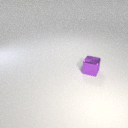
small purple metal cube